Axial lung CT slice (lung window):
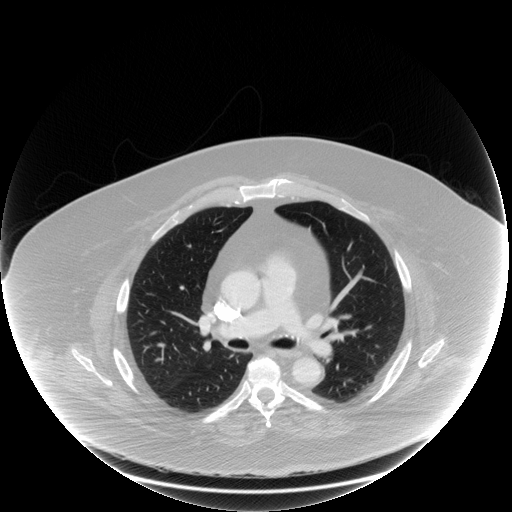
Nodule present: no